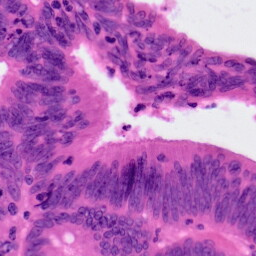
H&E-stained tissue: Colon